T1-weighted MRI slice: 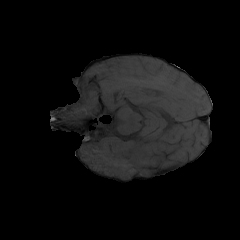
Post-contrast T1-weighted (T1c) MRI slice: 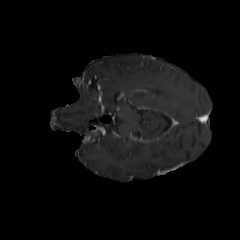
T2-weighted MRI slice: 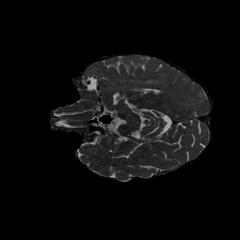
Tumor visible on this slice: no